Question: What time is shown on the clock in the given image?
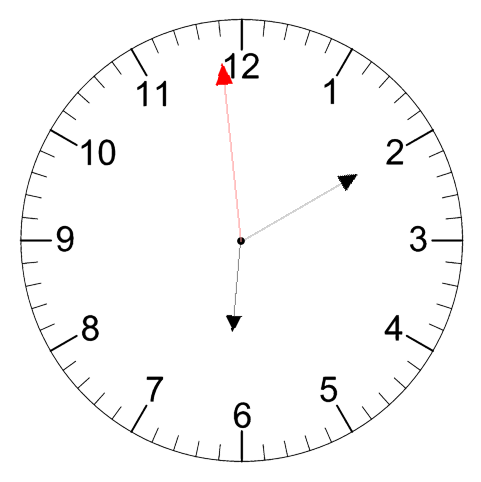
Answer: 06:09:59